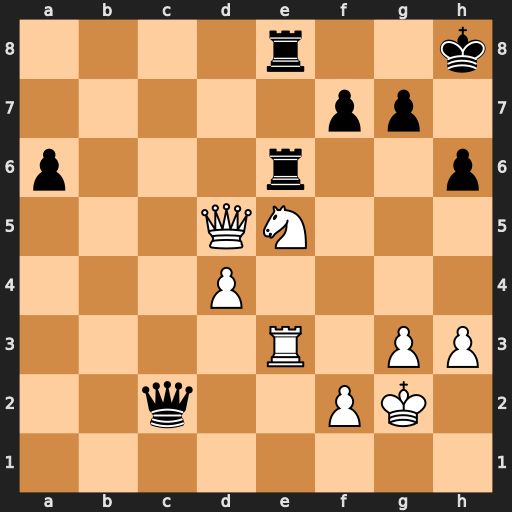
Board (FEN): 4r2k/5pp1/p3r2p/3QN3/3P4/4R1PP/2q2PK1/8
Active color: w
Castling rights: -
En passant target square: -
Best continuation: Nxf7+ Kh7 Rxe6 Rxe6 Qxe6